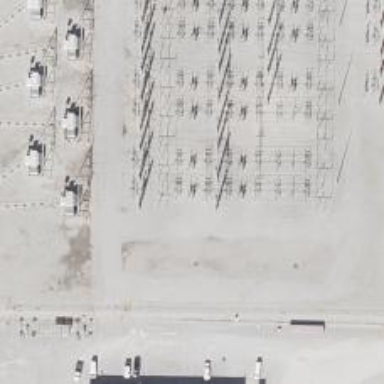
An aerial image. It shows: Switch used for power control.